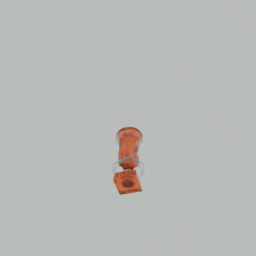
Label: tools